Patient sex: M
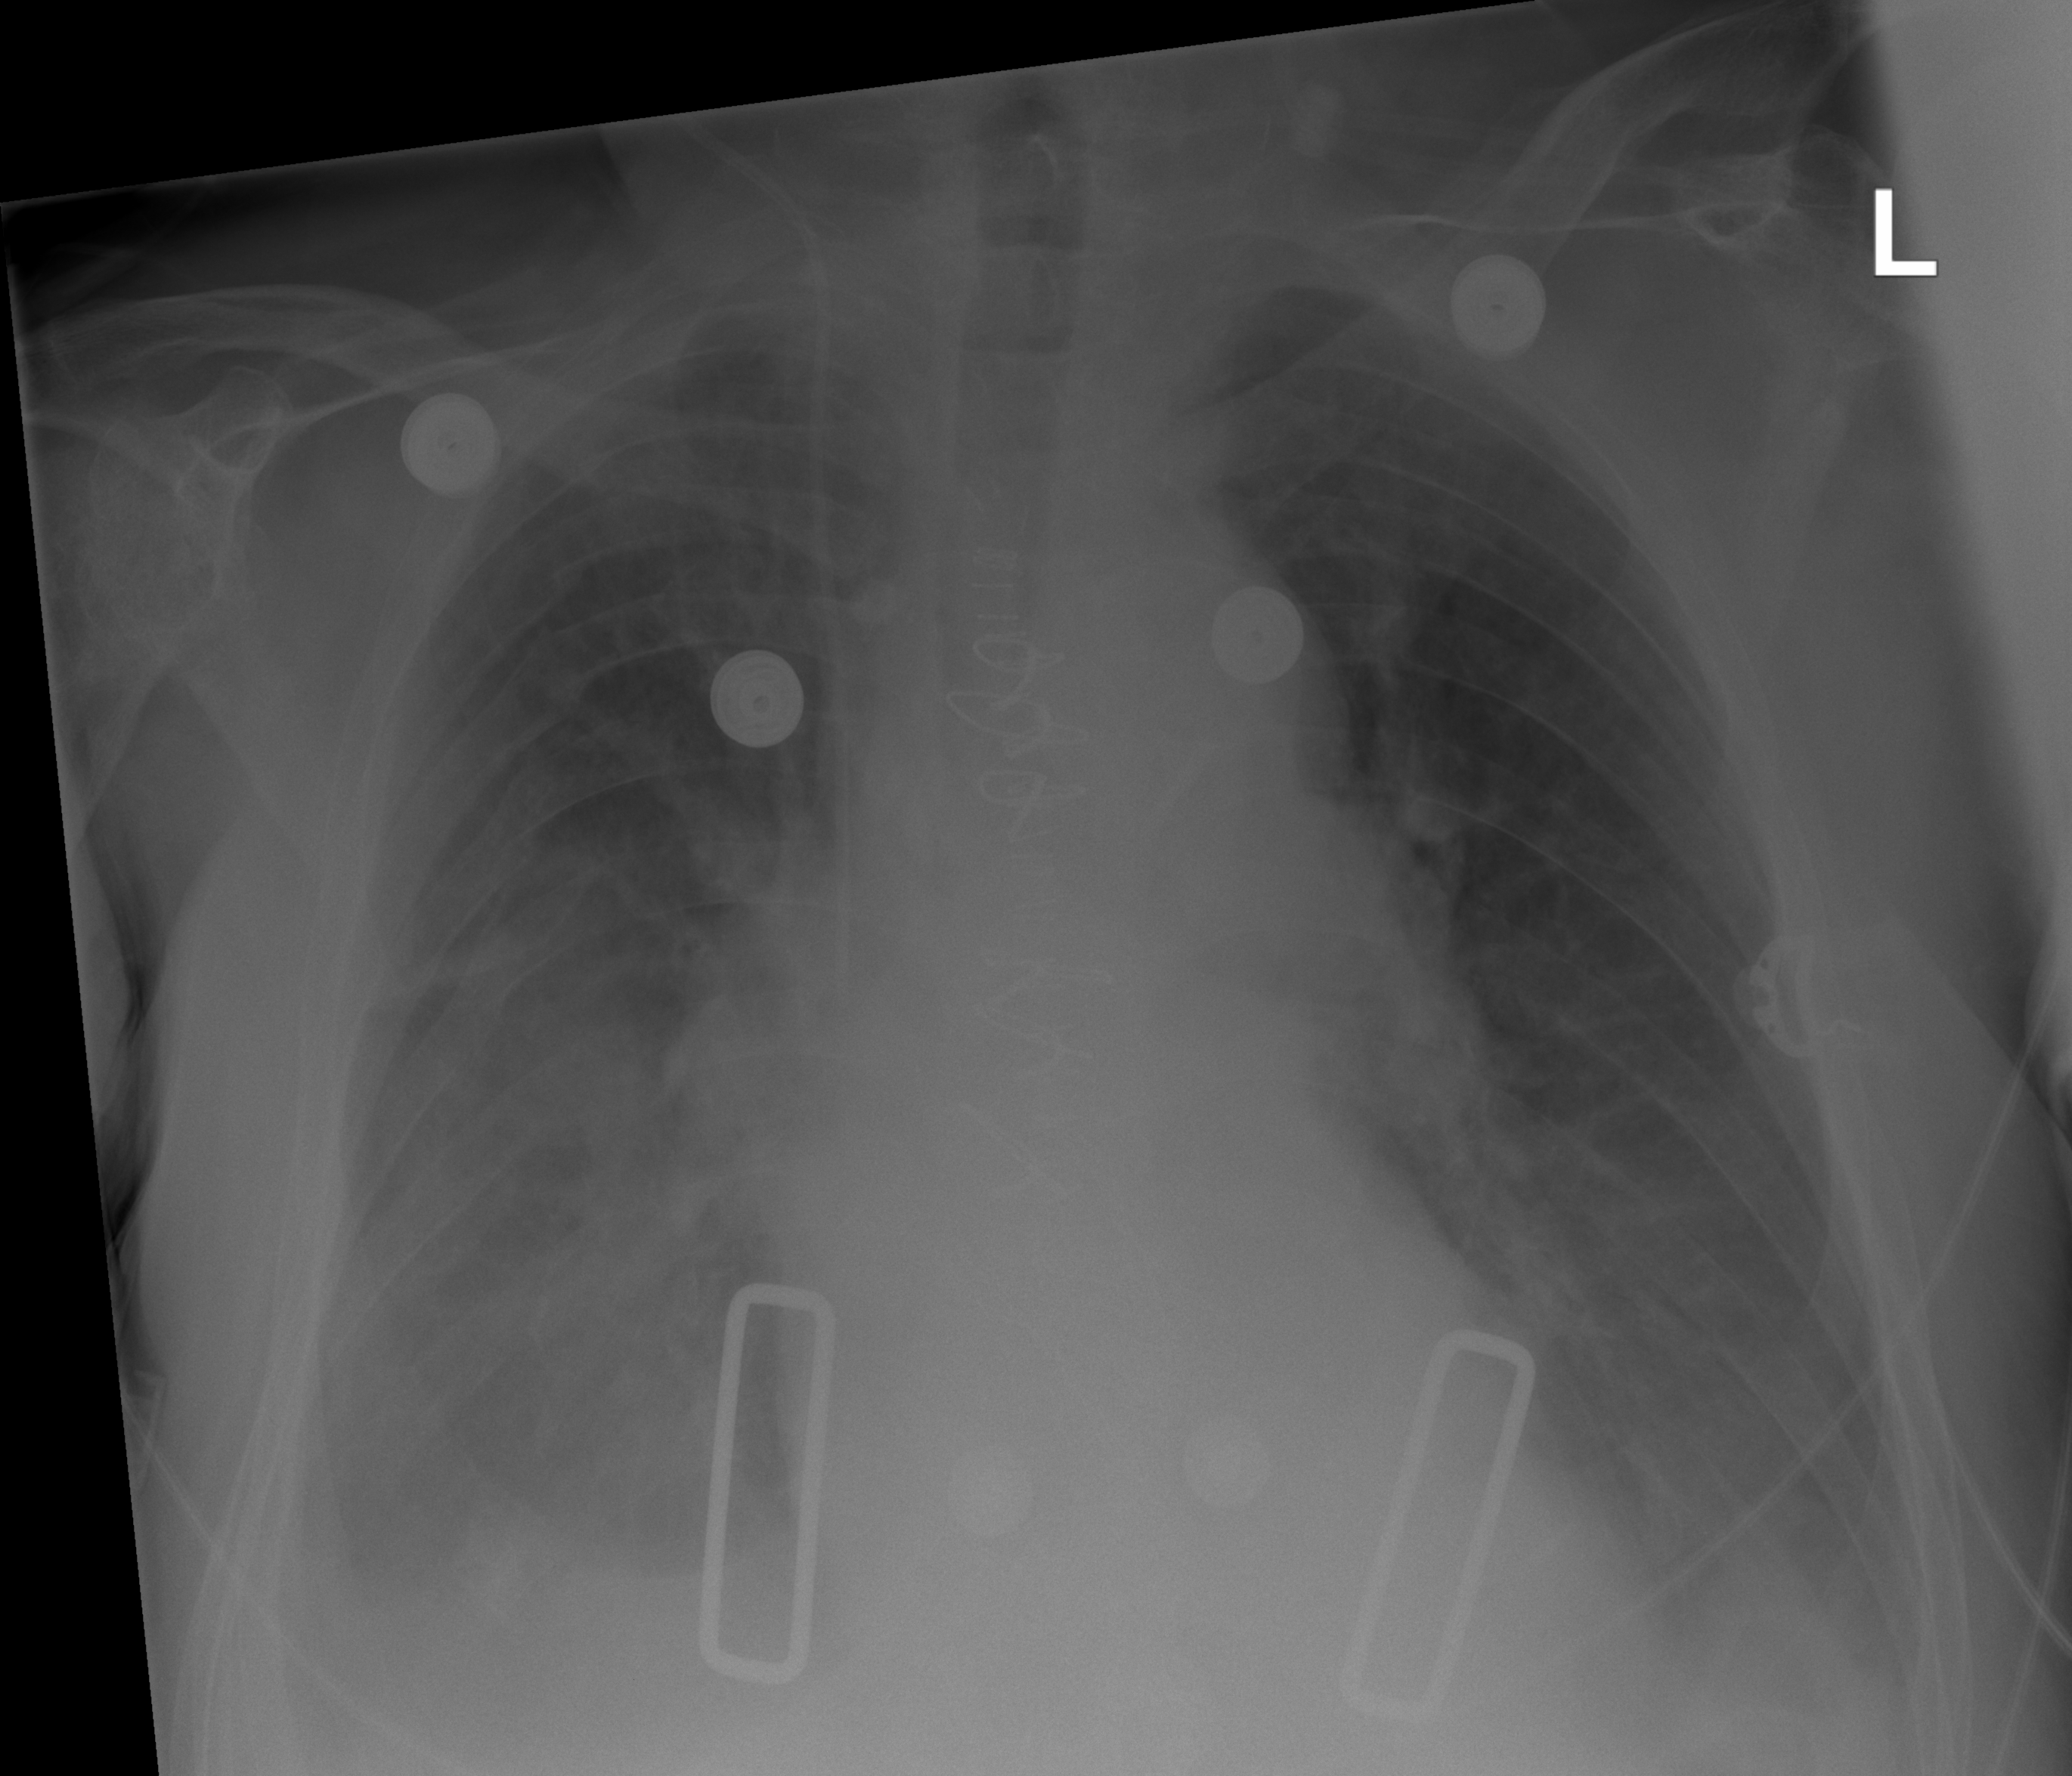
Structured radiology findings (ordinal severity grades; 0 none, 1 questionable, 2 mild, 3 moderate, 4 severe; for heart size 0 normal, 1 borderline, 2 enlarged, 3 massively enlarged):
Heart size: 1
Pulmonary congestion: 0
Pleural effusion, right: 3
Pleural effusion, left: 2
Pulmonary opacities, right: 0
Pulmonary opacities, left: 0
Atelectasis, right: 3
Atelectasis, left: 2